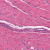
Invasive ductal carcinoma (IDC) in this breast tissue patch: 0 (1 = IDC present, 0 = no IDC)